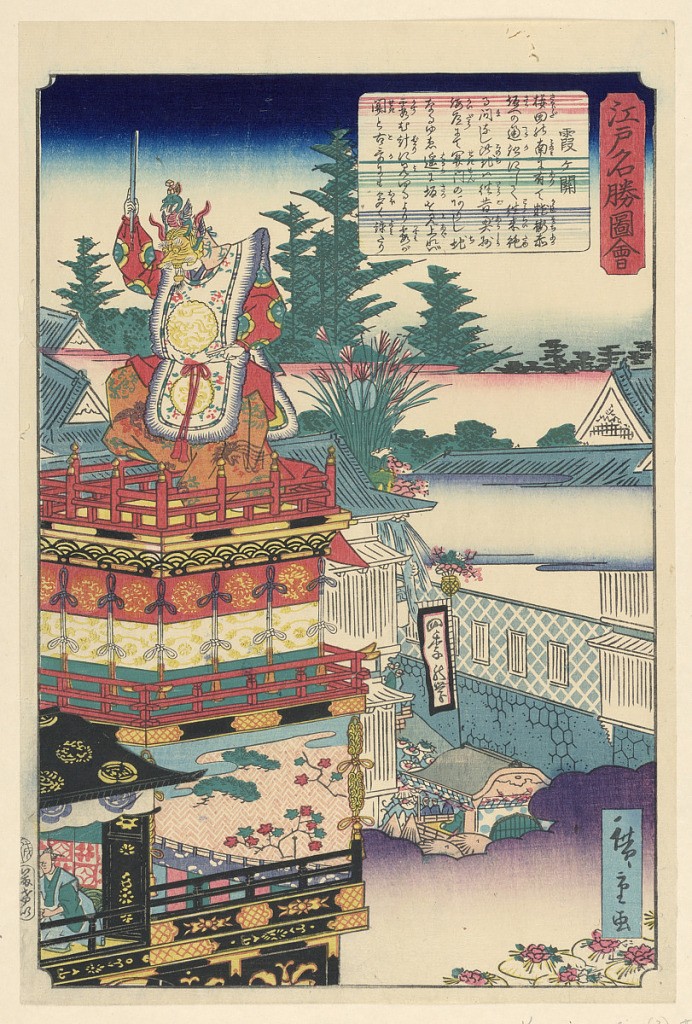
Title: Ritual Performance
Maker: Ando Hiroshige, Japanese, 1797–1858
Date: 1797-1858
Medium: Woodblock print in colored ink on paper
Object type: Print
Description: This elaborately decorated structure, built on top of a restaurant, supports a man dressed in religious attire and a gold ornamented mask. The mask, adorned with a green dragon with its purple wings spread out. Each layer of the structure of this platform consists of different designs of traditional Japanese motifs. Nestled into the background is a parade filled with men in a formal procession. Men in the march support one particular figure that sits in a highly ornate structure. The neighboring rooftops are hidden by clouds to prevent the viewer's eyes from being distracted by the first performance.